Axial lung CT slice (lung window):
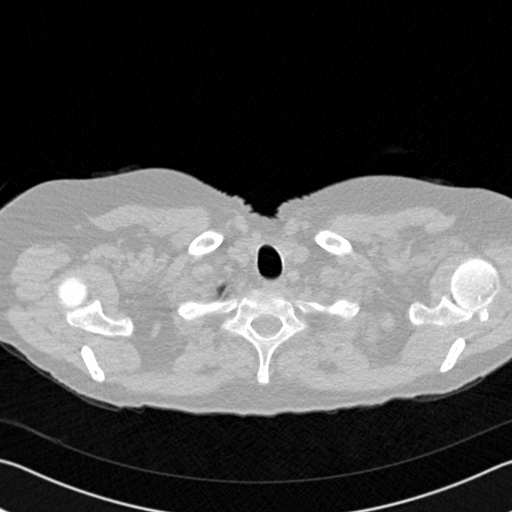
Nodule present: no